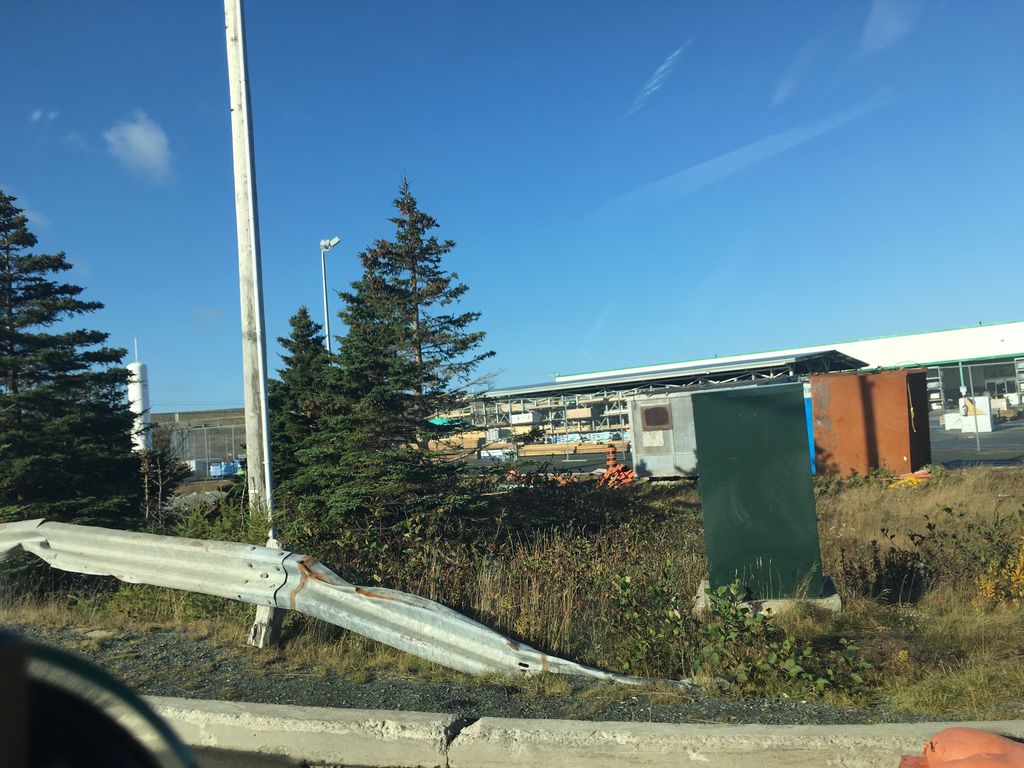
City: st_johns